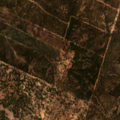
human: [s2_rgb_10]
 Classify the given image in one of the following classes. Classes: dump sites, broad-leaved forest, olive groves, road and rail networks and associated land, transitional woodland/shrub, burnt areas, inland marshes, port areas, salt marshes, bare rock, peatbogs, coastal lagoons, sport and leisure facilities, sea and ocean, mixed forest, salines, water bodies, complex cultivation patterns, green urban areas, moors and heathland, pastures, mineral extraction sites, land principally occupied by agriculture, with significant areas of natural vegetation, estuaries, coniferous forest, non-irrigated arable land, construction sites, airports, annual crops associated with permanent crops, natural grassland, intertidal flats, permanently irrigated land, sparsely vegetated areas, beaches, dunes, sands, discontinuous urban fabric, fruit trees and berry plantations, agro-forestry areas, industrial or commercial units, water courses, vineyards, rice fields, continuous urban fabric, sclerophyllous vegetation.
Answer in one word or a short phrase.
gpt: agro-forestry areas, broad-leaved forest, coniferous forest